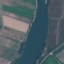
Label: River